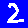
Digit: 2